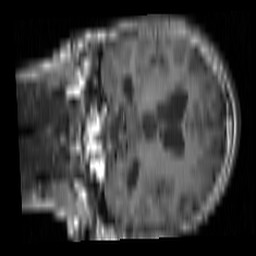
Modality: T1w
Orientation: coronal
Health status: ill
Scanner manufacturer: siemens
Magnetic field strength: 1.5 T
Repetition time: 0.4 s
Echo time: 0.014 s